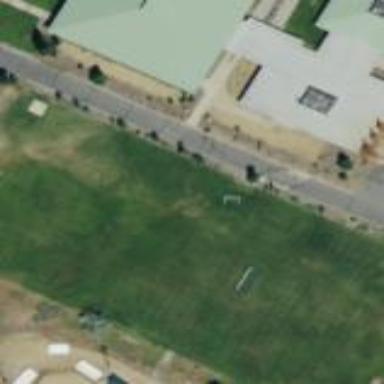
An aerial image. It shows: Soccer pitch for leisureland activities.